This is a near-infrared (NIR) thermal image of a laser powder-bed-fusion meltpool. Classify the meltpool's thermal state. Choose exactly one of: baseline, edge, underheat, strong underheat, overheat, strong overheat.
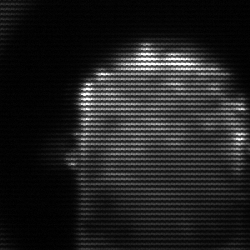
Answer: baseline